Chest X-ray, PA view. Patient: 8 years old, sex M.
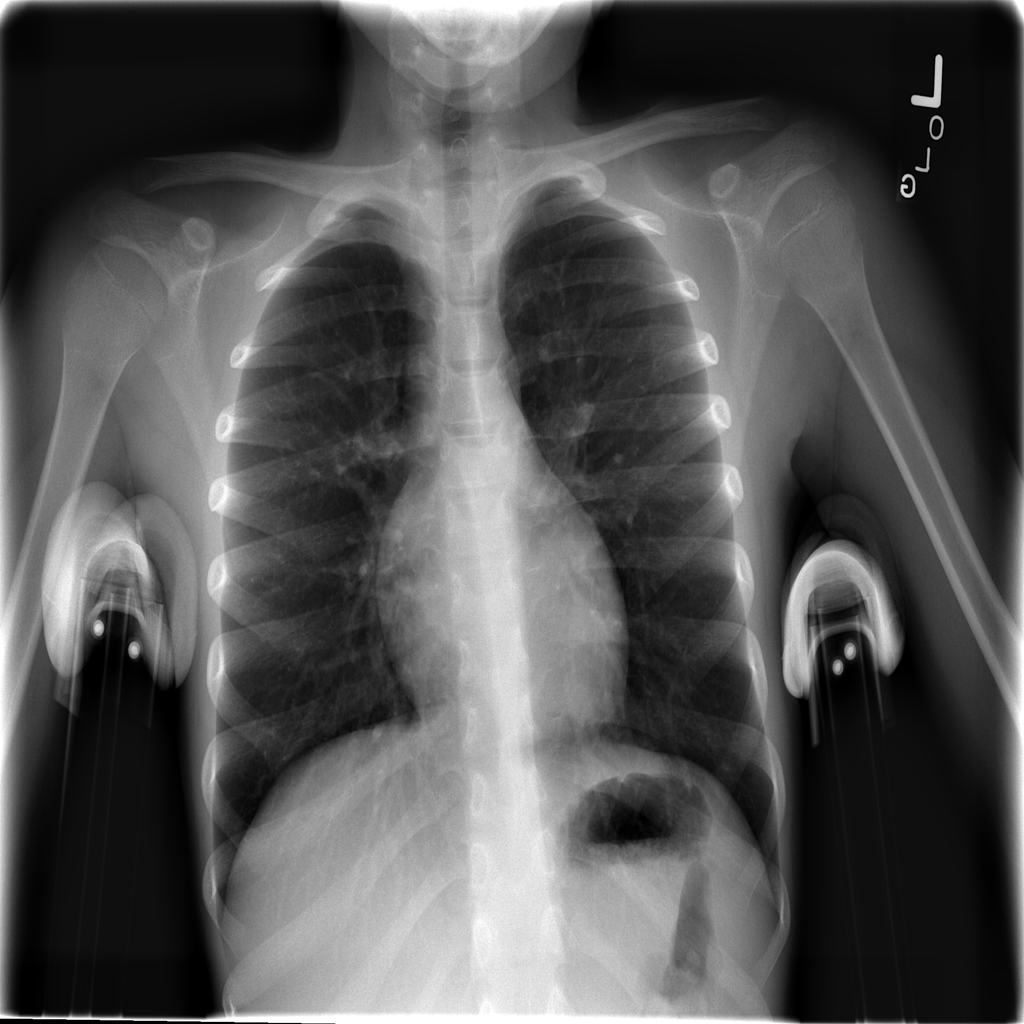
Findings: No Finding